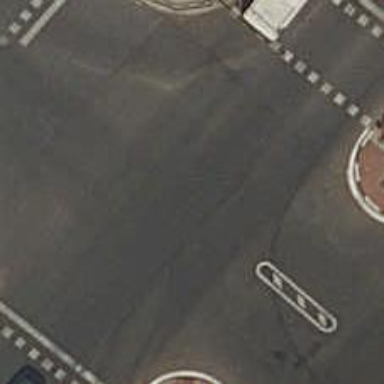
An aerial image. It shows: Road with traffic signals.